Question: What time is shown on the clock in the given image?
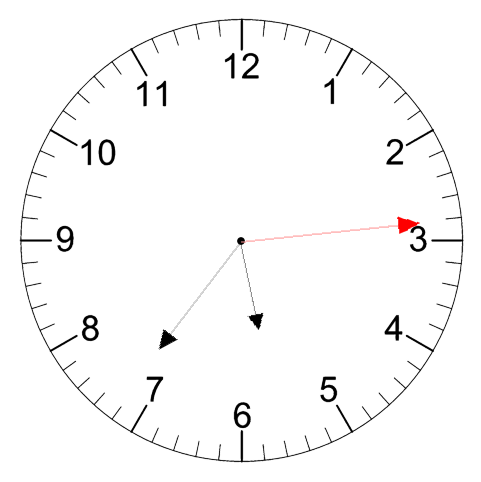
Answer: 05:36:14